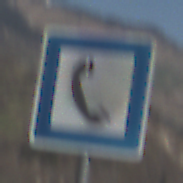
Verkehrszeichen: Fernsprecher
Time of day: MorningAfternoon
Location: Outdoor (Nature)
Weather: PartlyCloudy
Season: NotSpecified
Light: Natural